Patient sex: M
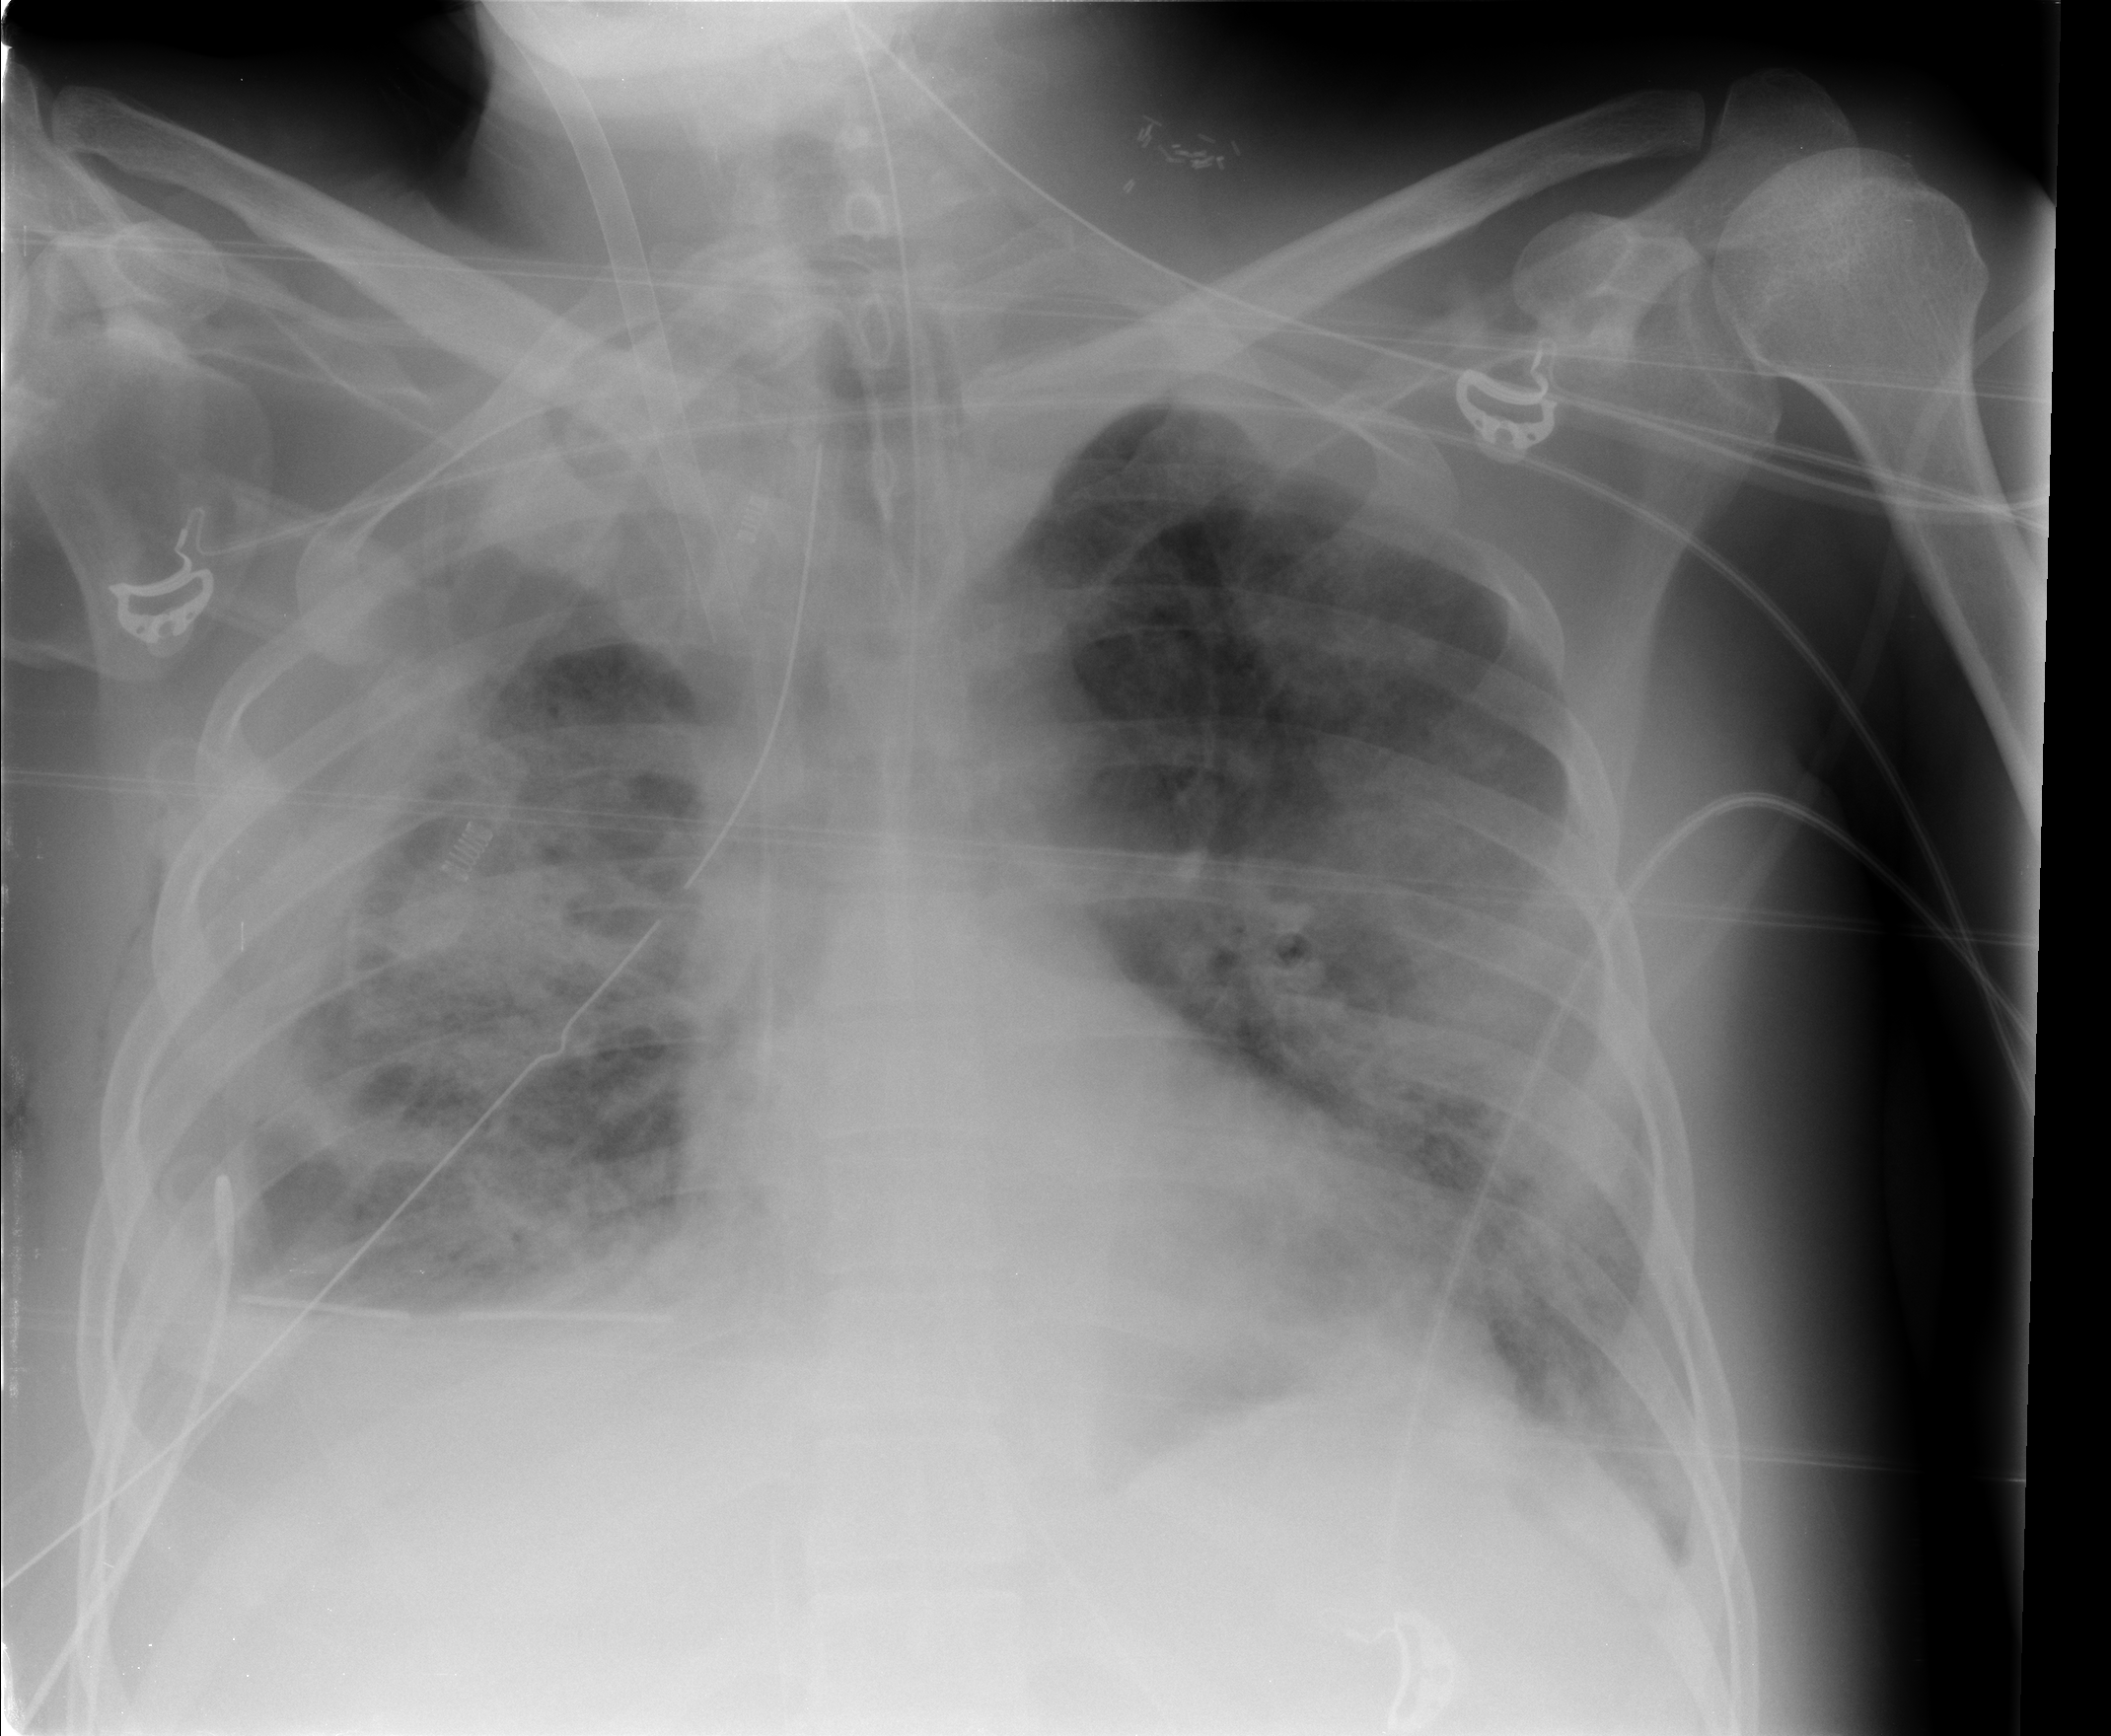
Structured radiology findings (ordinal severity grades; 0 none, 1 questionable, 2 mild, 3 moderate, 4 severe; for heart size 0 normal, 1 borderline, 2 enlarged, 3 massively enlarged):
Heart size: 0
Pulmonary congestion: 2
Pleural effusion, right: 3
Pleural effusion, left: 2
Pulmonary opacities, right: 3
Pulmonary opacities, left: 3
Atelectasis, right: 3
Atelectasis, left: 2